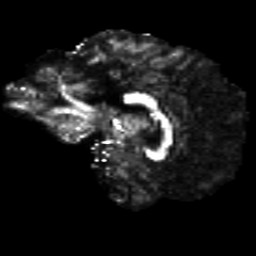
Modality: FA
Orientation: sagittal
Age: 31
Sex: male
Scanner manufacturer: siemens
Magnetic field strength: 3 T
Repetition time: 8.8 s
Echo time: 0.085 s